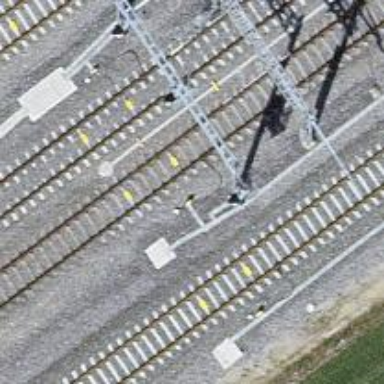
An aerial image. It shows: Railway signal.